Group 1:
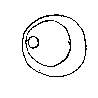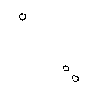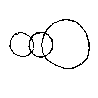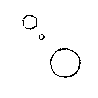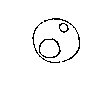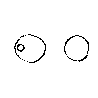
Group 2:
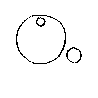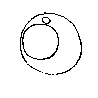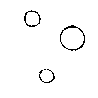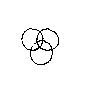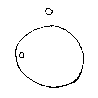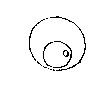
Rule separating the two groups: Circle centers are collinear vs. circle centers are not collinear.
Concepts: all, center, center_of_circle, collinear, imagined_entity, imagined_point
Author: Douglas R. Hofstadter